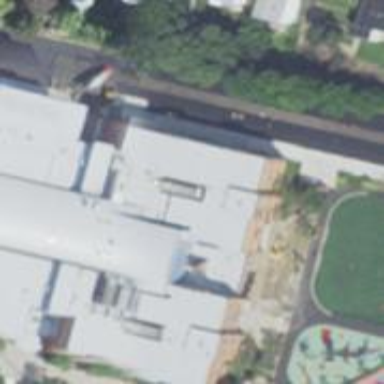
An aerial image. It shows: School.